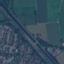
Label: Highway